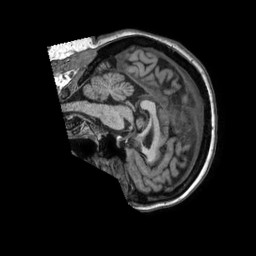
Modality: T1w
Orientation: sagittal
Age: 71
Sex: female
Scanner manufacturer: philips
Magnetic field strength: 1.5 T
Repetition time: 0.00705 s
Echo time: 0.003197 s